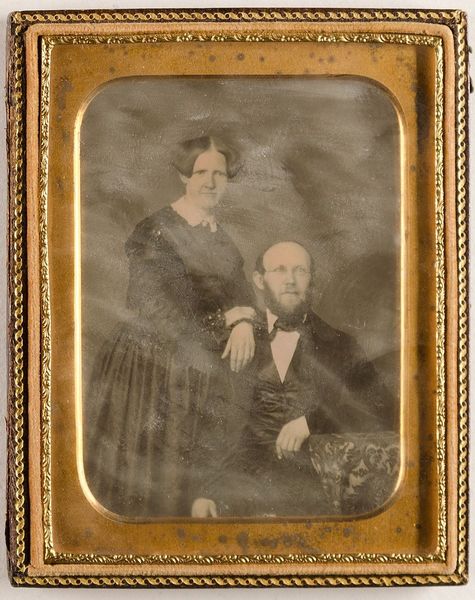
Titel: Unbekanntes Ehepaar
Standort: Hamburg
Institution: Museum für Kunst und Gewerbe Hamburg
Schlagwörter: mann, frau, gesten, figur, paar, foto, fotografie, photographie, doppelbildnis, doppelportrait, photo, ehe, etui, lichtbild, daguerreotypie, bildwerke, angewandte und bildende kunst, hessische systematik, armhaltungen, porträtfotografie, porträtphotographie, doppelporträt, verheiratetes paar, matrimonium, ehestand